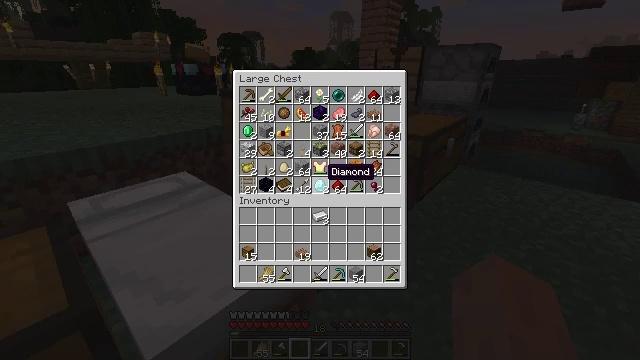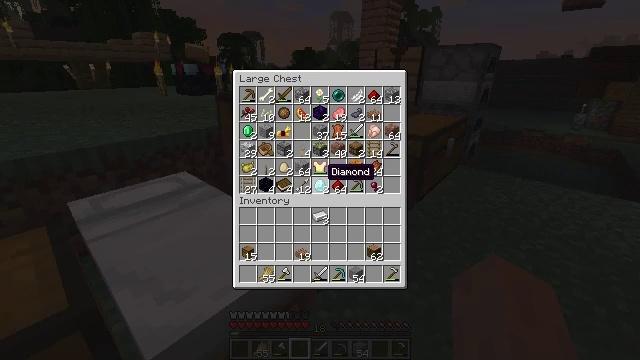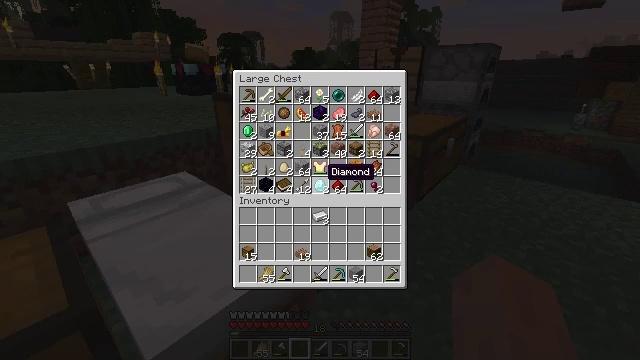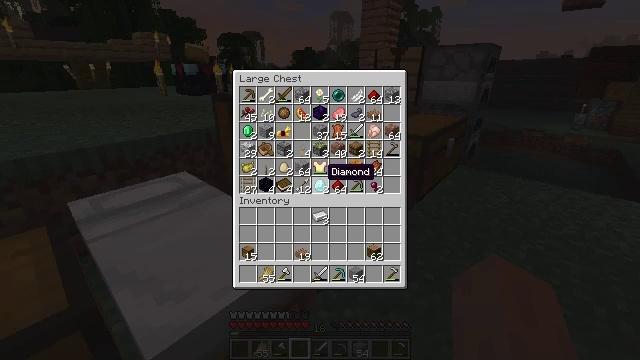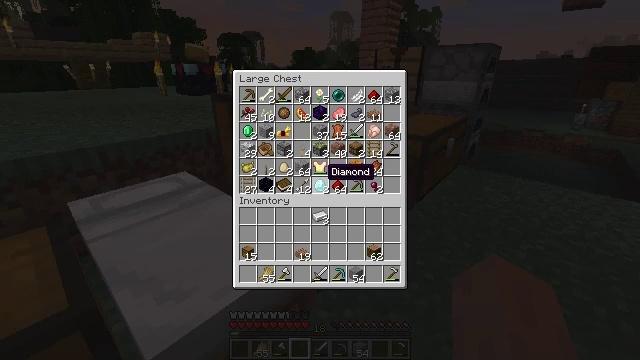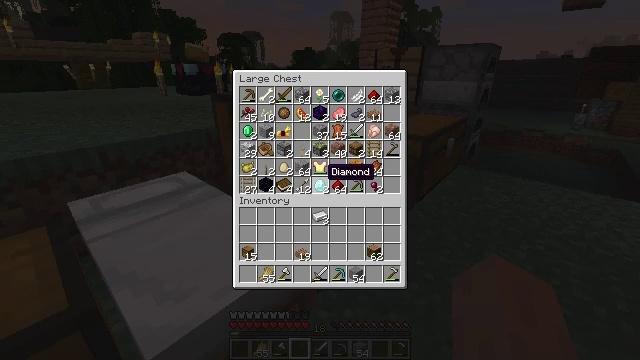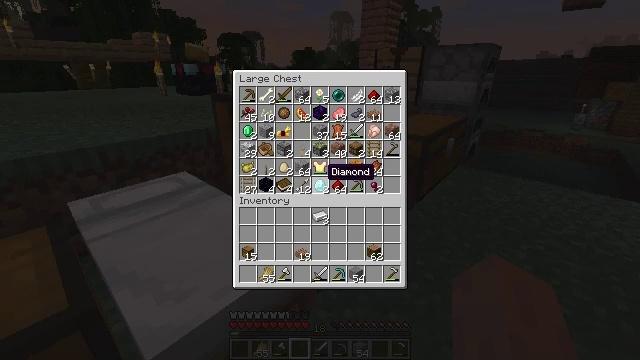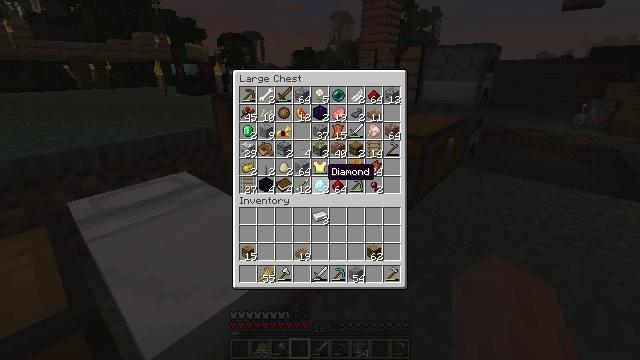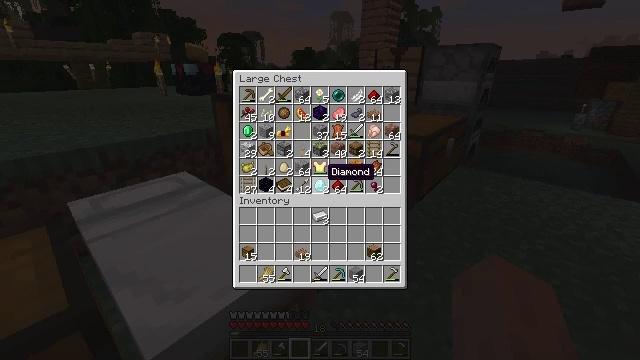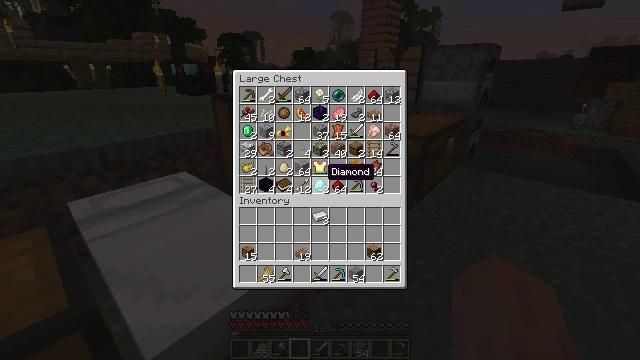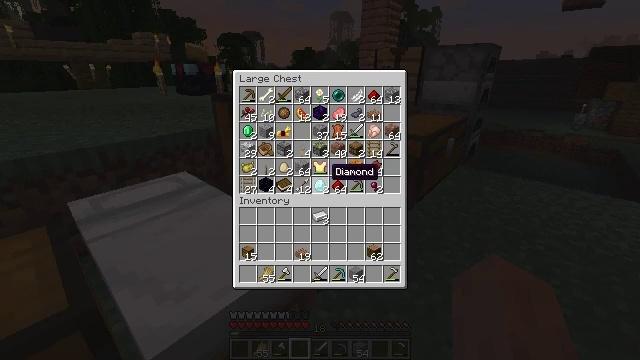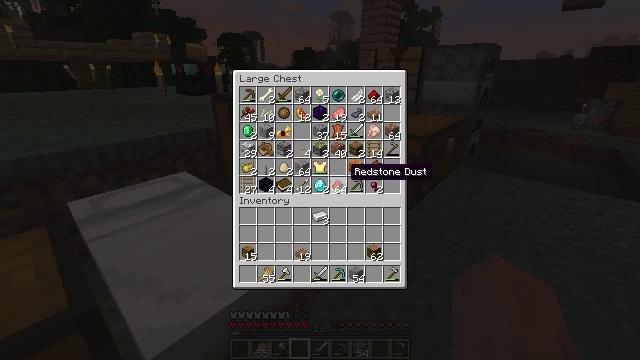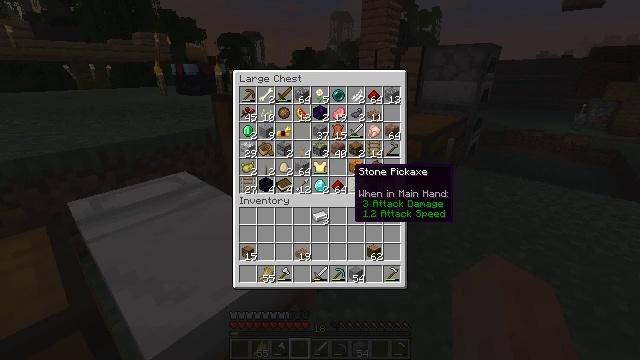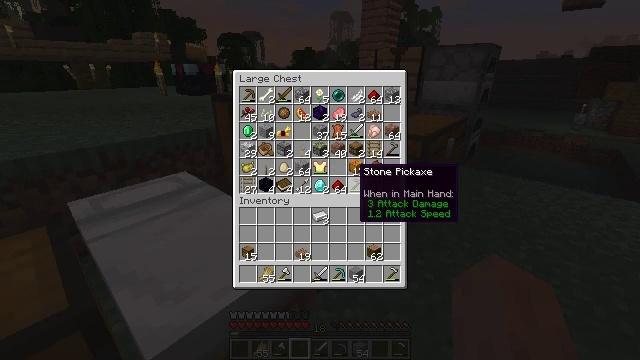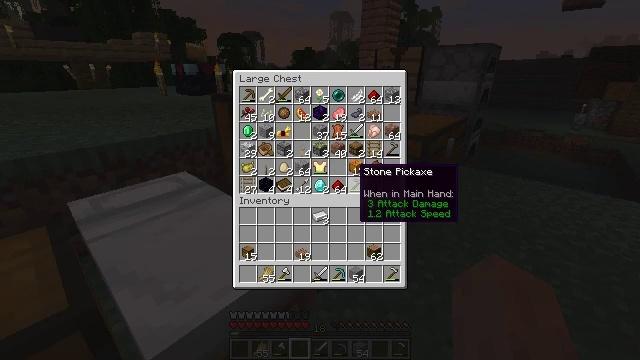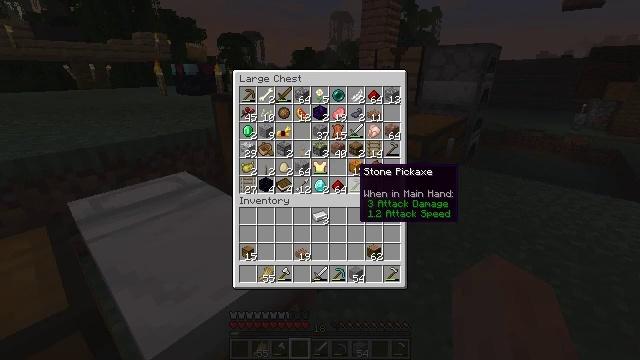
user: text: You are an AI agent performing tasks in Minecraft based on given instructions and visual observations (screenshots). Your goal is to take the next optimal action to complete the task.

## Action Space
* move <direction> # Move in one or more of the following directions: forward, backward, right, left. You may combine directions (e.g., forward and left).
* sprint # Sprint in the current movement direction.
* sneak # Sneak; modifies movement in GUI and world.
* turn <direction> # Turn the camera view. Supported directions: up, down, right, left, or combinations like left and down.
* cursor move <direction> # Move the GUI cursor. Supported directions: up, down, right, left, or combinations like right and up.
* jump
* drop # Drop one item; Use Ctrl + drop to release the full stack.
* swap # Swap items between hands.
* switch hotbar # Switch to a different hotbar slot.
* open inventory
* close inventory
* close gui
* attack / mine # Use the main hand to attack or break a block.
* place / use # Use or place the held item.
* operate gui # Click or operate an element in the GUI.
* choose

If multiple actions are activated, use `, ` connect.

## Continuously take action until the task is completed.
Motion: motion action
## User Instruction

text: Put jungle planks and sticks in the crafting grid to craft a jungle fence gate.
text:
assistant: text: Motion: no_op
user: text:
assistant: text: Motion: no_op
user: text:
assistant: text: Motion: no_op
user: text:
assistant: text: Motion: no_op
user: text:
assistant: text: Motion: no_op
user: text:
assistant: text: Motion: no_op
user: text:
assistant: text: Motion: no_op
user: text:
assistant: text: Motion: no_op
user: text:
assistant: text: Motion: no_op
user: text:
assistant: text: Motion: no_op
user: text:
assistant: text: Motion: cursor move right
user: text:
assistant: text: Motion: no_op
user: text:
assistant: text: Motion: no_op
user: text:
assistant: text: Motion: no_op
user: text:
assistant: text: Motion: no_op
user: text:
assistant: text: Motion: no_op
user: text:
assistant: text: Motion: no_op
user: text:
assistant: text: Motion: no_op
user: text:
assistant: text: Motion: no_op
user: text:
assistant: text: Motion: no_op
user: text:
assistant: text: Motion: no_op
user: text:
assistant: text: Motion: no_op
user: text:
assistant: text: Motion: no_op
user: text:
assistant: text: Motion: no_op
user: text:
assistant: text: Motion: no_op
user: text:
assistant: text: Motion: no_op
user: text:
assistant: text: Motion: cursor move right and down
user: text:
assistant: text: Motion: cursor move right and down
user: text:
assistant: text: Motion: no_op
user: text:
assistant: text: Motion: no_op